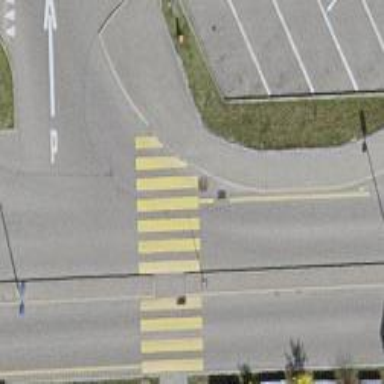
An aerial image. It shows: Uncontrolled zebra crossing on the road.